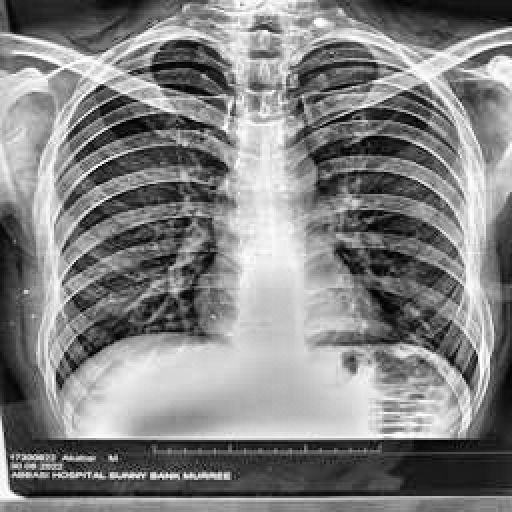
Finding: TUBERCULOSIS